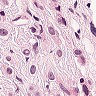
Metastatic tissue present: yes